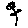
Label: flower